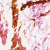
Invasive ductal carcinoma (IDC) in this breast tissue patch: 0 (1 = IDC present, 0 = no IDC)